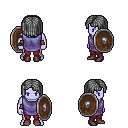
a pixel art fantasy rpg character, male body template, dark elf, purple skin, chain tabard jacket, red pants, gray pageboy hairstyle, leather bracers, maroon shoes, shield, four views (front, back, left, right), 2x2 character sprite sheet, small pixel art, hard edges, no anti-aliasing